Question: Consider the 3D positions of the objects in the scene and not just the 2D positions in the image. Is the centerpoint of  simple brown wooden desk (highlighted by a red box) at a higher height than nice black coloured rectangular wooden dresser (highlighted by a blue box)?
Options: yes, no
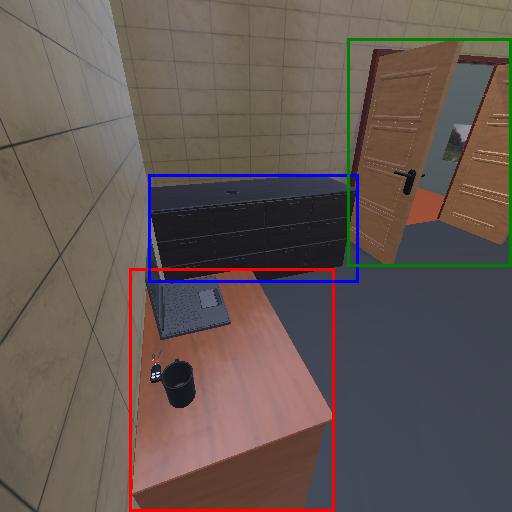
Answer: yes